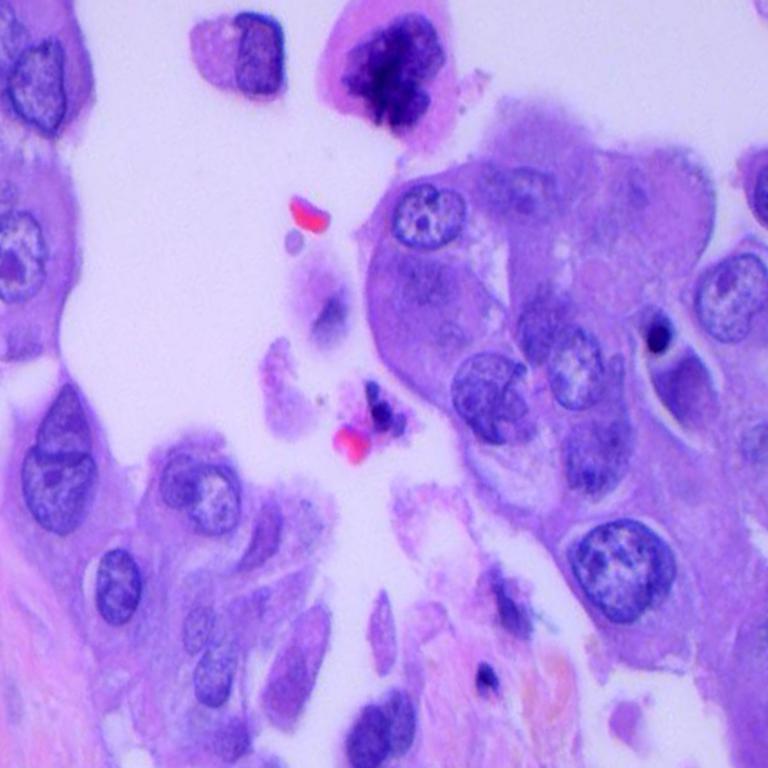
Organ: lung
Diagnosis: adenocarcinomas